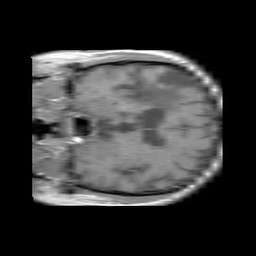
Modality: T1w
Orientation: coronal
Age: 71
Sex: male
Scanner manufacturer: philips
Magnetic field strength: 3 T
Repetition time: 0.2705 s
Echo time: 0.002303 s